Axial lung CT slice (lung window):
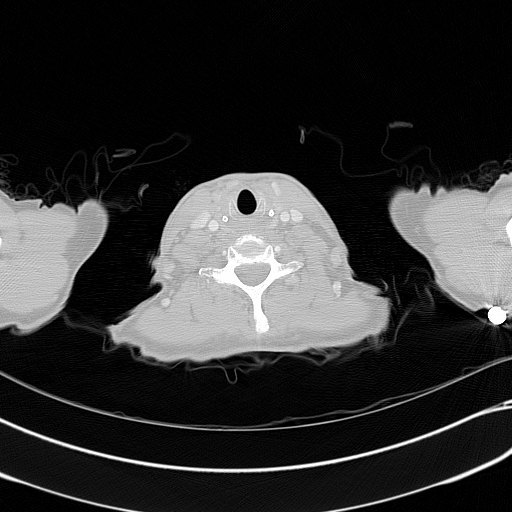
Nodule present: no